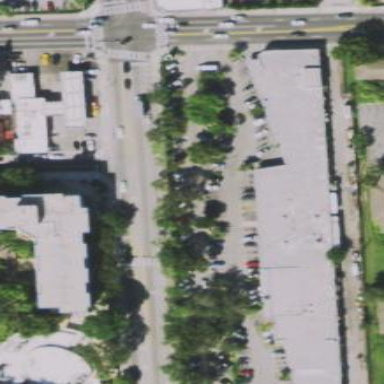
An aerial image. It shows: Mall building.